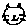
Label: cat